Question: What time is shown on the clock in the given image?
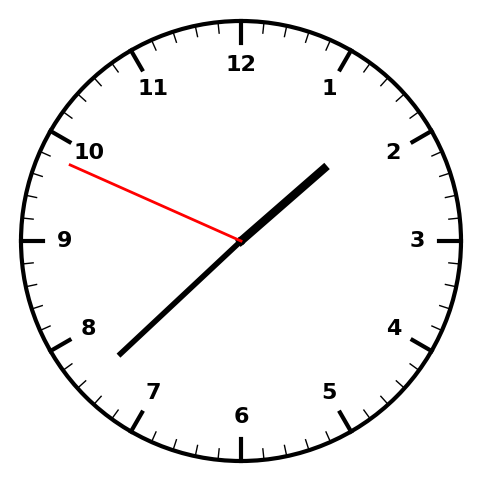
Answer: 01:37:49